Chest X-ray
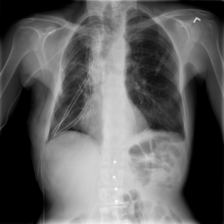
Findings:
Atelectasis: negative
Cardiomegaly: negative
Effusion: negative
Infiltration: negative
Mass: negative
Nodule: negative
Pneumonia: negative
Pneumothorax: positive
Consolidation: negative
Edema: negative
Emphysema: negative
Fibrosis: negative
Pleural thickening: negative
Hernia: negative